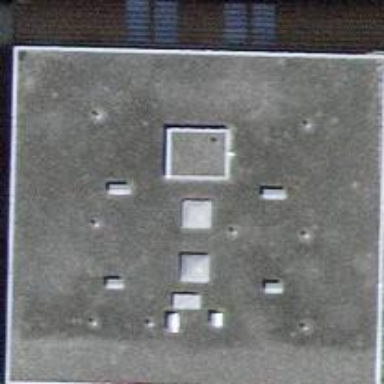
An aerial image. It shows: Flat concrete roof building with apartments.